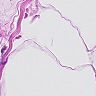
Metastatic tissue present: no